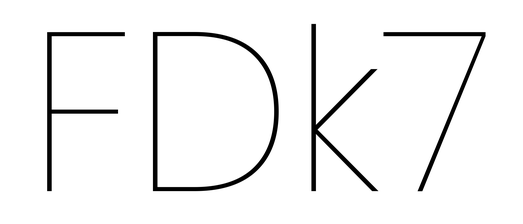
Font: Poppins-Thin